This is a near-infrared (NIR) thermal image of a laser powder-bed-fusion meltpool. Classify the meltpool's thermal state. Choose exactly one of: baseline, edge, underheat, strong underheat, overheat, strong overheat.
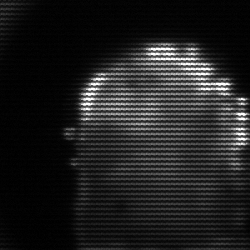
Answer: baseline